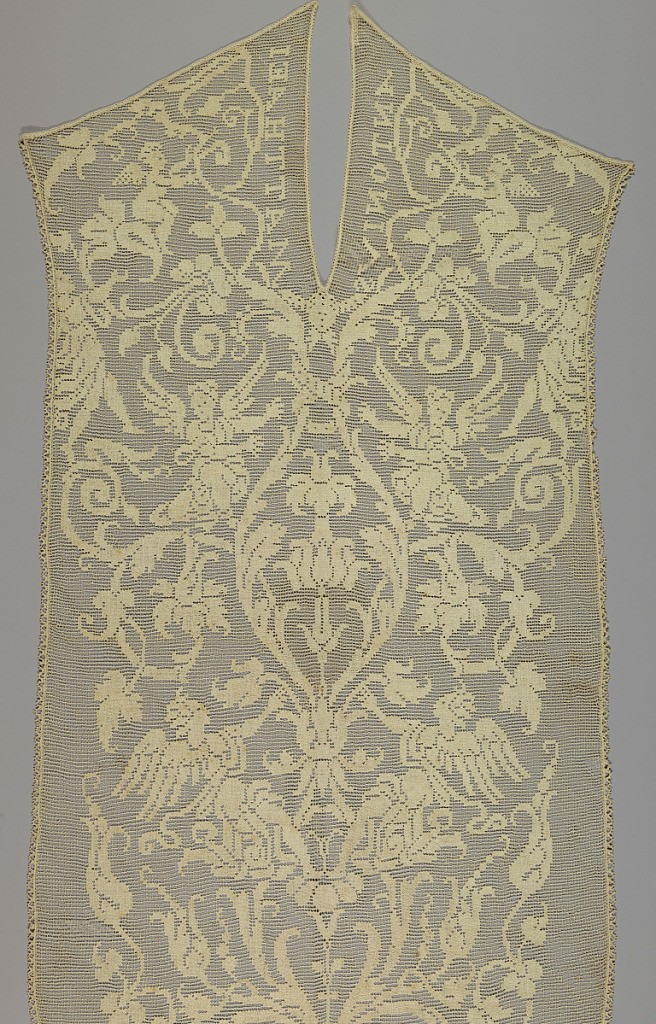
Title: Chasuble
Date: mid-17th century
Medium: linen Technique: needlework on knotted net
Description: Front and back panels for a chasuble in a similar design. On front panel, the names "Antonius" and "Matthaei," while the back panel has an image of Saint Barbara holding an architectural structure in her right hand and a palm leaf in her left. There are areas of identically composed design on both panels with pairs of winged putti and angels set within a large-scale arrangement, emerging from an urn of floral and foliated scroll pattern, surrounding a large medallion which contains a floral spray.